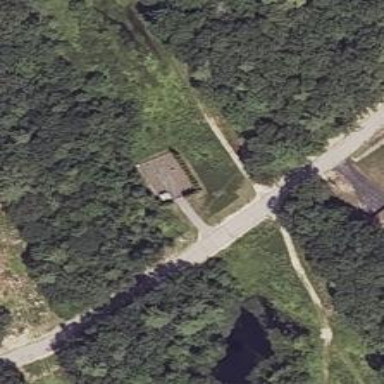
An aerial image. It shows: Service building.